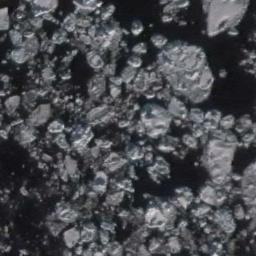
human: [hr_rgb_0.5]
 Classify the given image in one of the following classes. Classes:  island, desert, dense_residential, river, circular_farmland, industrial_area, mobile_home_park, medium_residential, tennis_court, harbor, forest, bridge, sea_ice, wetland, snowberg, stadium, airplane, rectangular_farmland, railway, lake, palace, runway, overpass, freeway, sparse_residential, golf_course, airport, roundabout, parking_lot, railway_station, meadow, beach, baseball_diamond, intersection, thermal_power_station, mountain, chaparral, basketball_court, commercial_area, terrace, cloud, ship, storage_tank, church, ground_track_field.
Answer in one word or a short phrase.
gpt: sea_ice